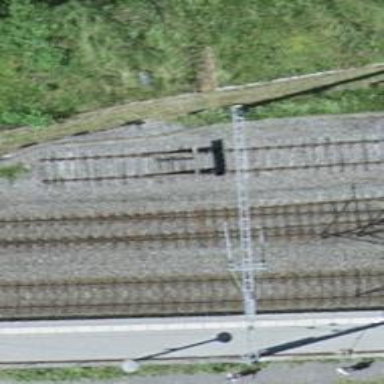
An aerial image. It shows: Railway buffer stop.